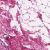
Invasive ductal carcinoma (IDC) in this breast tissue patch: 0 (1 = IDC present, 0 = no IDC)